RGB frame:
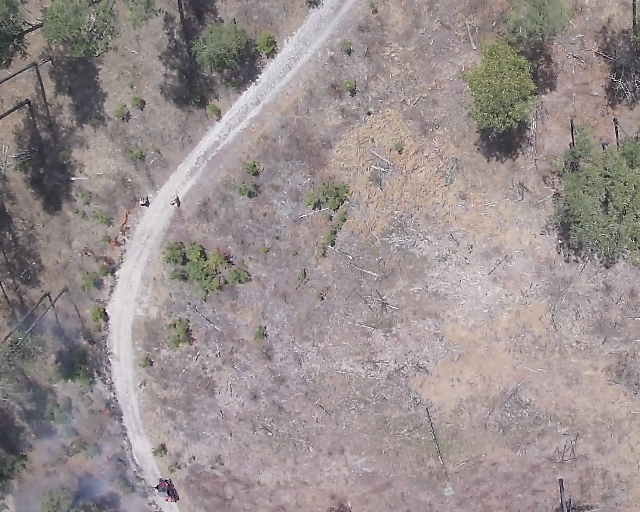
Thermal frame:
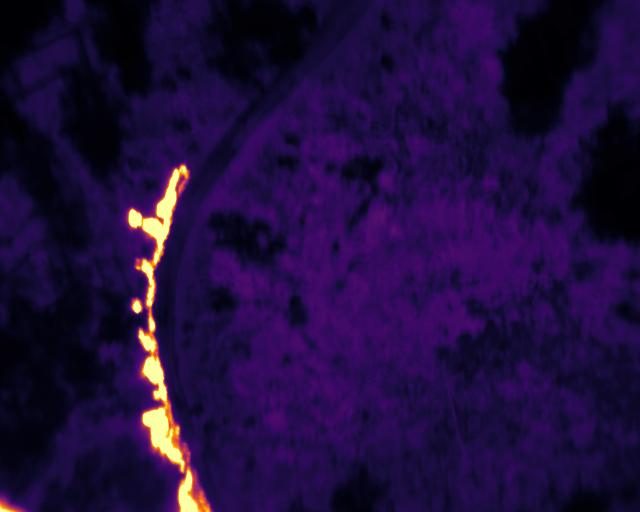
Captured: 2026-02-26 02:32:28
Pixels at or above 80 °C: 6869 (fraction of frame: 0.02096)